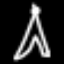
Label: The Eiffel Tower